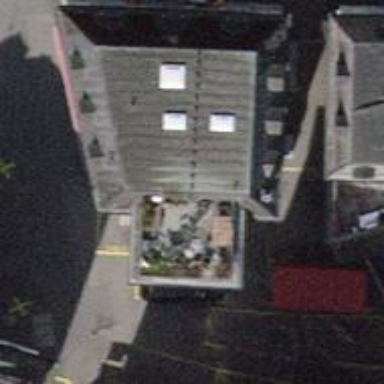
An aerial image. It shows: Black roofed commercial building.